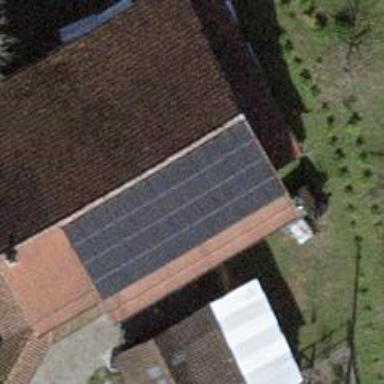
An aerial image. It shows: Solar photovoltaic panel generator.